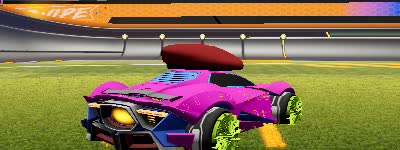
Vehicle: werewolf